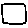
Label: square